Aerial crown-view tile of a tropical tree (Barro Colorado Island, Panama), acquired 20250818:
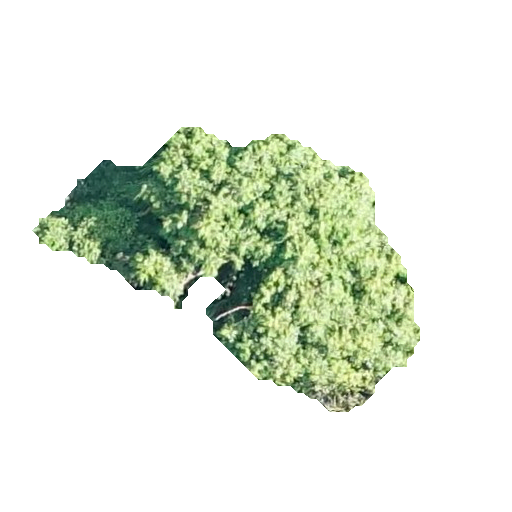
Species: Guarea guidonia
GBIF accepted scientific name: Guarea guidonia
Crown area: 87.061 m²